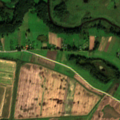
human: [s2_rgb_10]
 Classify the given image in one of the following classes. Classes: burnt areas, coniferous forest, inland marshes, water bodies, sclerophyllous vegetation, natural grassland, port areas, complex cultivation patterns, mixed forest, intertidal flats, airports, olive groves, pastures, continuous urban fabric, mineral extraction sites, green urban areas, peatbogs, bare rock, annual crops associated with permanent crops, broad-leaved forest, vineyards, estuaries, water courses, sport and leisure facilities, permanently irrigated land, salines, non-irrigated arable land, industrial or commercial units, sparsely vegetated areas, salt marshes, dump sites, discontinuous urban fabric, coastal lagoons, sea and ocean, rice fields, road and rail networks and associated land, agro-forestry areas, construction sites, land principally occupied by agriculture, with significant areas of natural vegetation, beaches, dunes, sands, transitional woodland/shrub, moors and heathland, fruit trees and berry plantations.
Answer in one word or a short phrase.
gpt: non-irrigated arable land, complex cultivation patterns, land principally occupied by agriculture, with significant areas of natural vegetation, broad-leaved forest, transitional woodland/shrub, water bodies